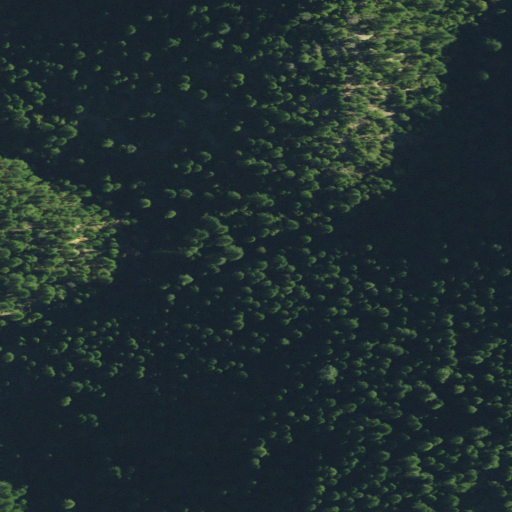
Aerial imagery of valley in California named Goffs Ravine containing only evergreen forest